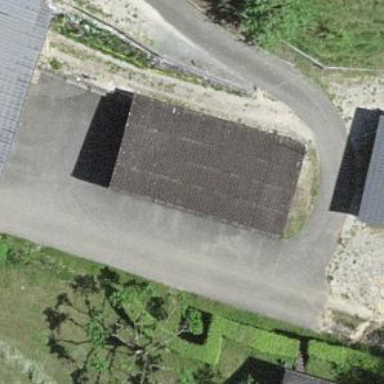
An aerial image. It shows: Garage.